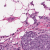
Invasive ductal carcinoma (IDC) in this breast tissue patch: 0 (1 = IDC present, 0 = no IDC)